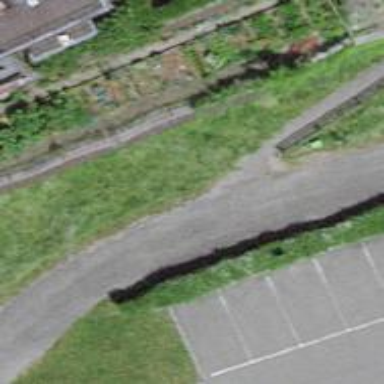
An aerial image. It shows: Unpaved footway.